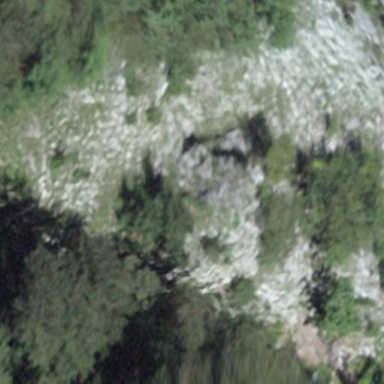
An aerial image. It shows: Landscape dominated by bare rock.